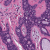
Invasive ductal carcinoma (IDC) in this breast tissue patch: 0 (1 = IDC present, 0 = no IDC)